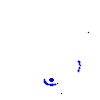
Particle: proton